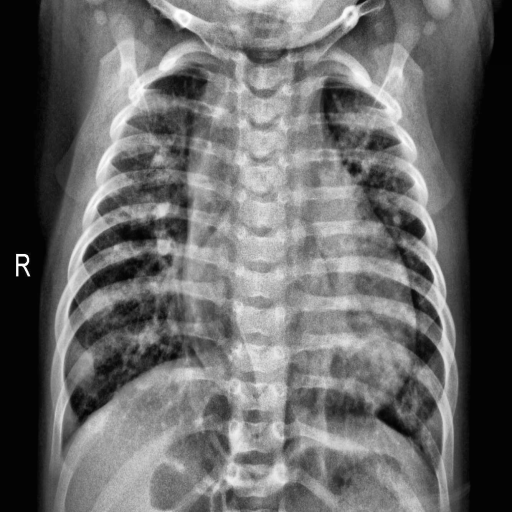
Finding: PNEUMONIA